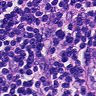
Metastatic tissue present: no